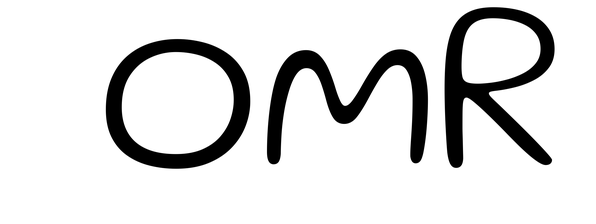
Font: Gluten_ExtraLight